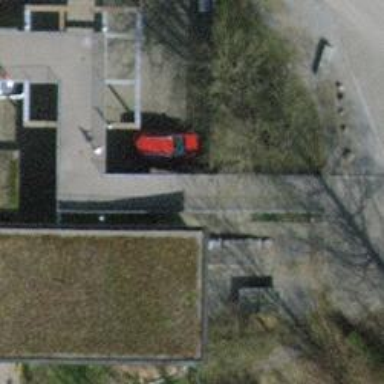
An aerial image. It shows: Car-sharing service available at this location.